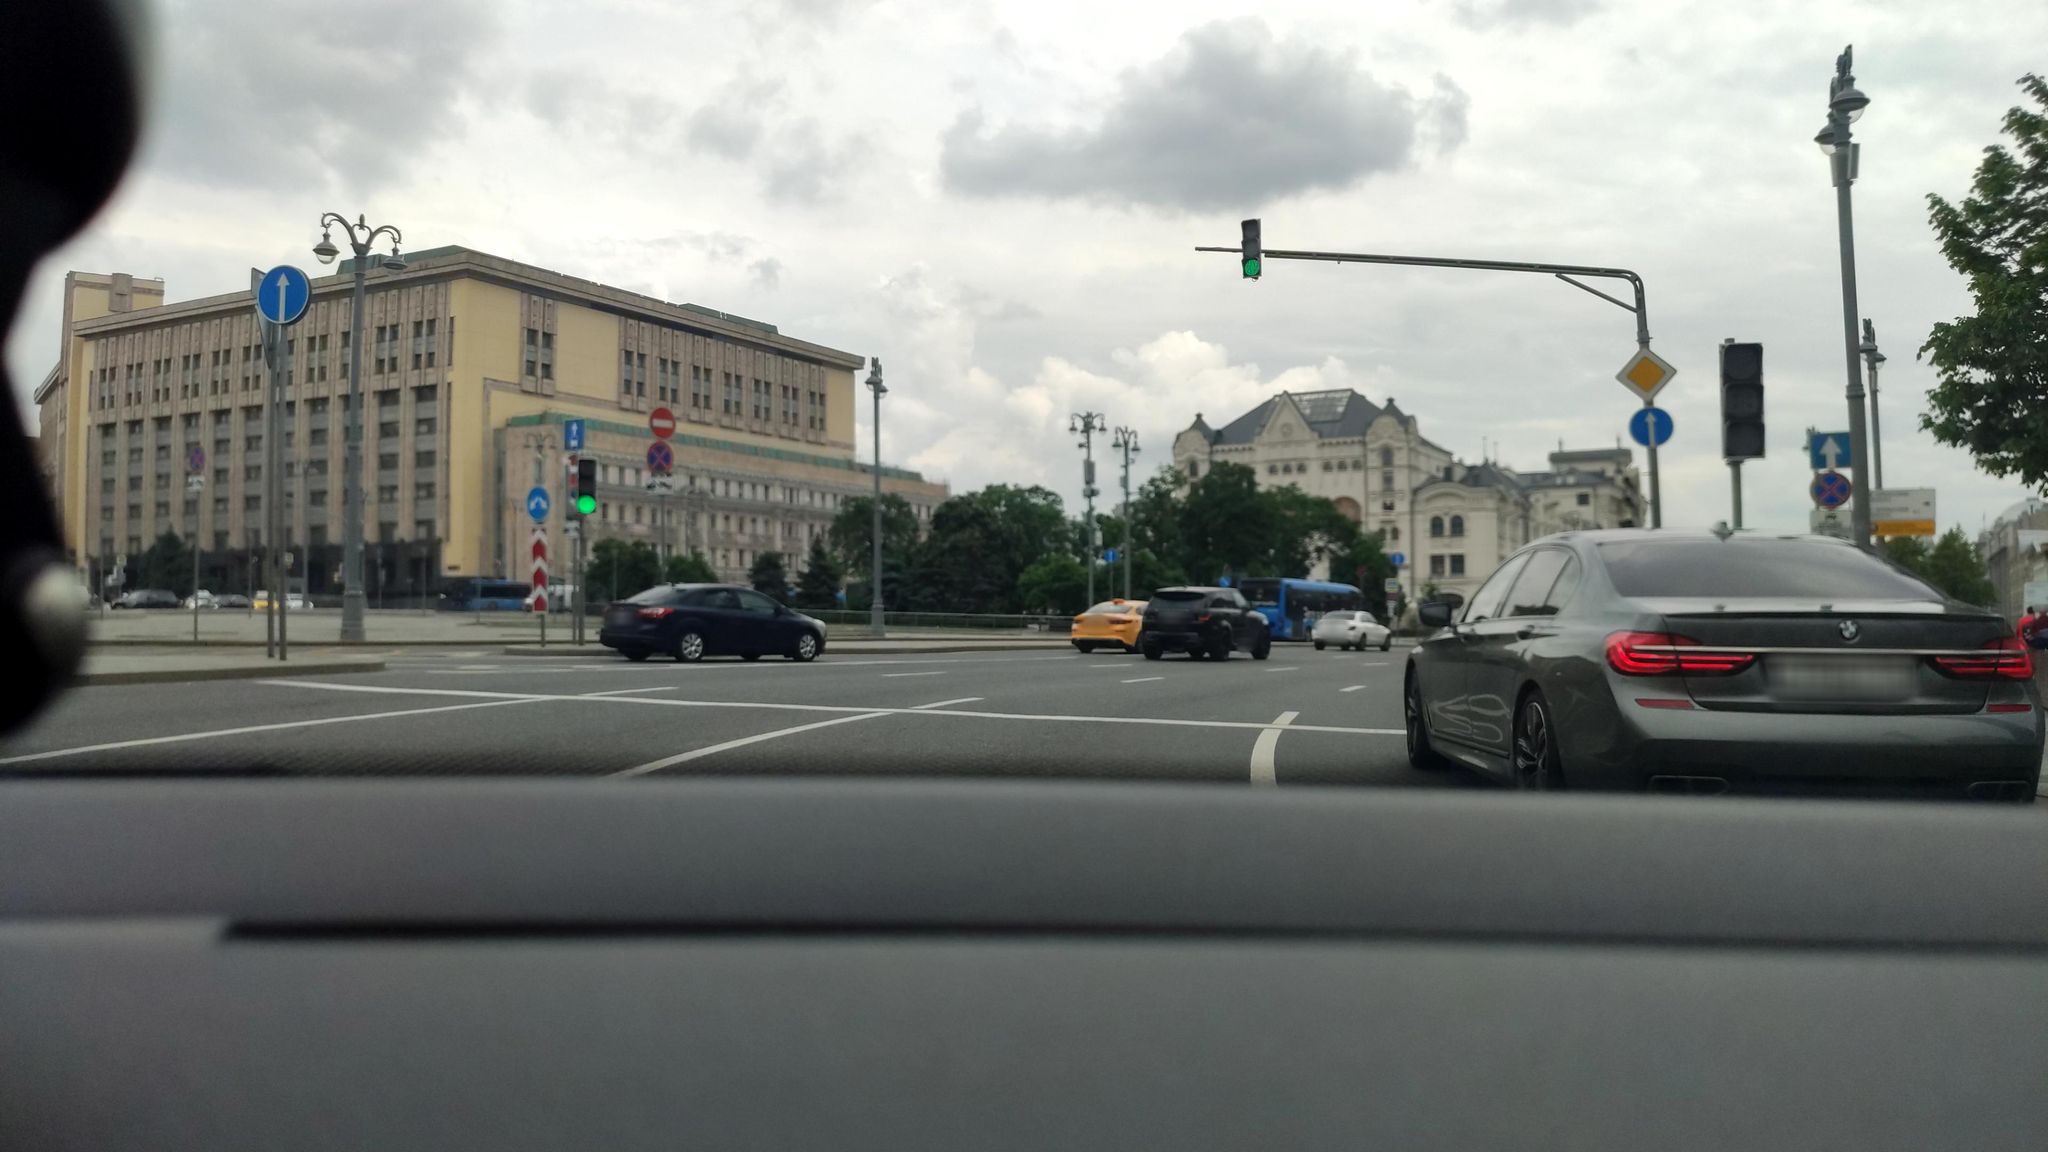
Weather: cloudy
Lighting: day
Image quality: good
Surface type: driving surface
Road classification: primary
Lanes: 4
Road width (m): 10
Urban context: urban centre
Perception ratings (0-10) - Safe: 6.5, Lively: 8.84, Beautiful: 5.15, Boring: 1.39, Depressing: 1.64, Wealthy: 3.92